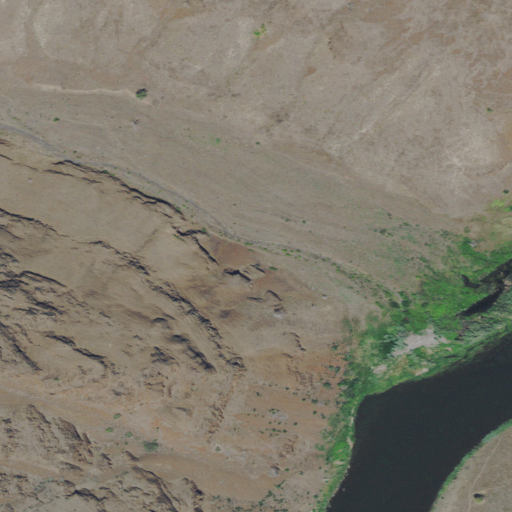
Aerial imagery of valley in Oregon named Jackknife Canyon containing grassland, open water, herbaceous wetlands, and shrub